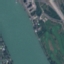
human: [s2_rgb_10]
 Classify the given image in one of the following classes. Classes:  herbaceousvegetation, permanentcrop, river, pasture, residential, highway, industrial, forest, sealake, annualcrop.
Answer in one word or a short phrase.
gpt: River